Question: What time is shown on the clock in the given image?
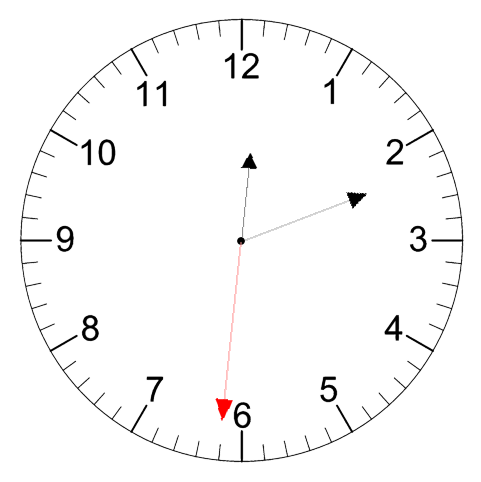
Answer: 12:11:31